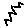
Label: zigzag